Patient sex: M
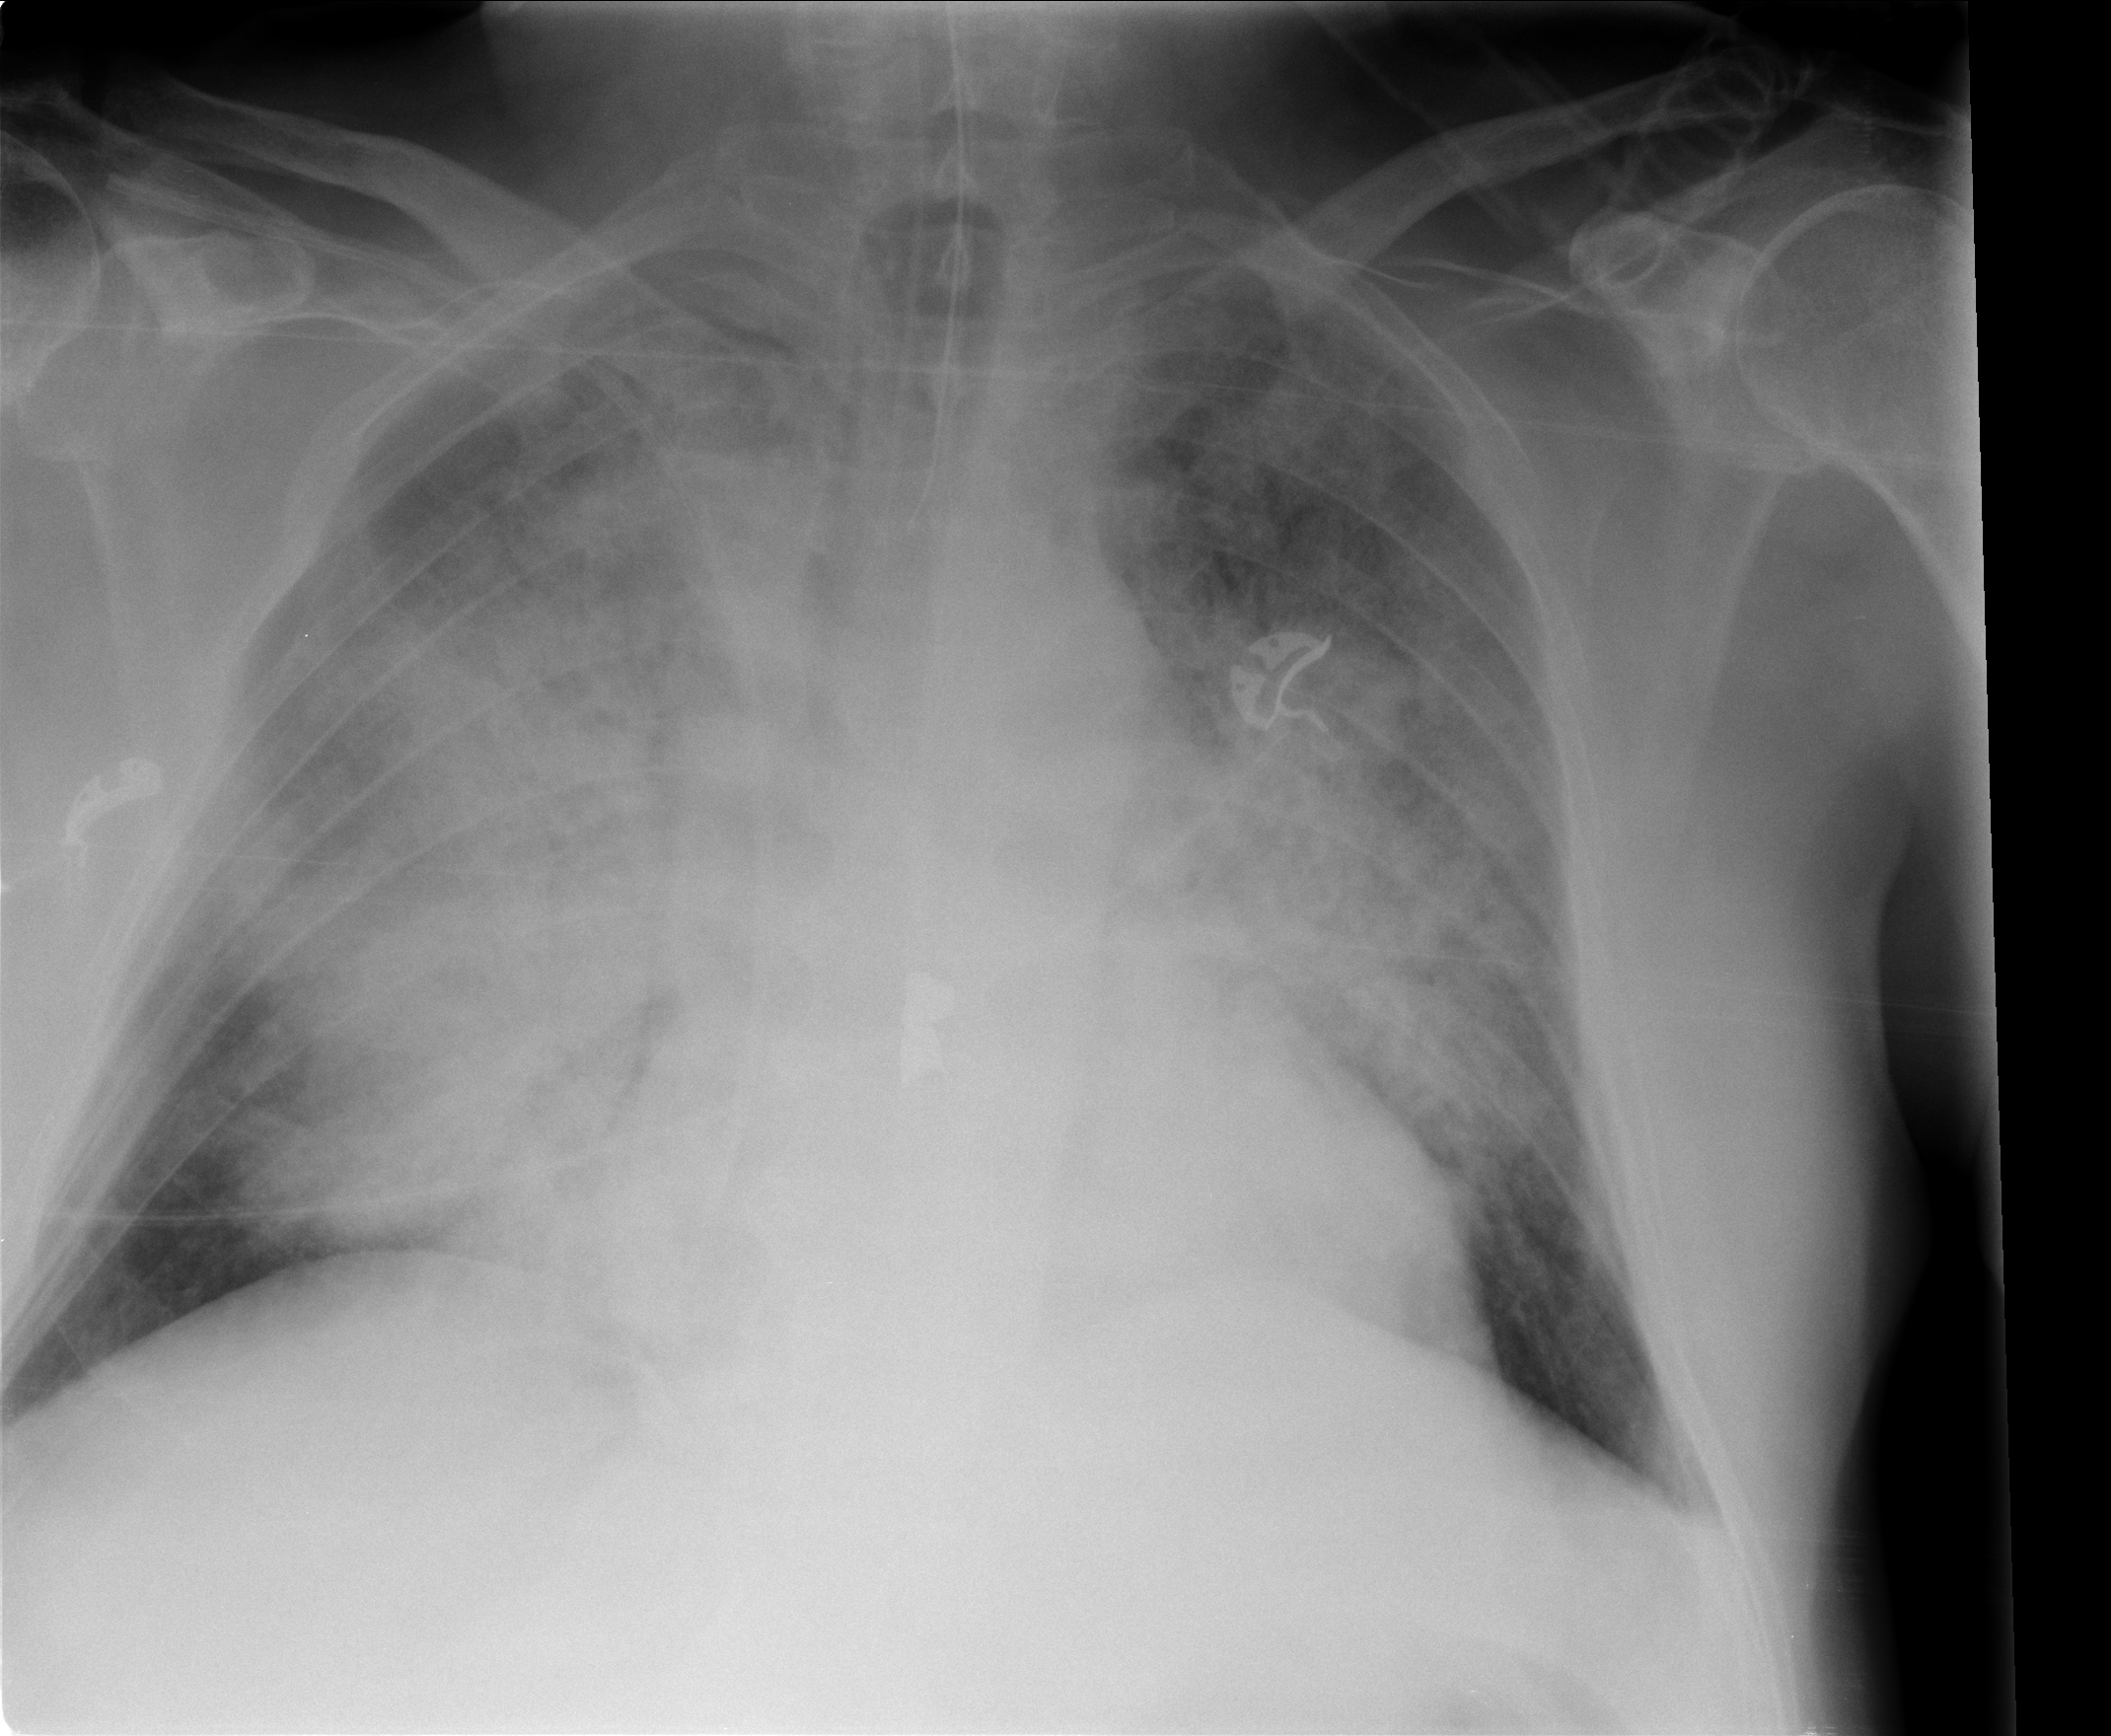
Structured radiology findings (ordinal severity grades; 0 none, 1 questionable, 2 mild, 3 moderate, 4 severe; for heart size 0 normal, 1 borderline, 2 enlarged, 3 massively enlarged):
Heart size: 1
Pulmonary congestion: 4
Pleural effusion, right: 0
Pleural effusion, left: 1
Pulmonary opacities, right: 4
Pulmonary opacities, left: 4
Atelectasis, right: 3
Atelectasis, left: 3